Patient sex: M
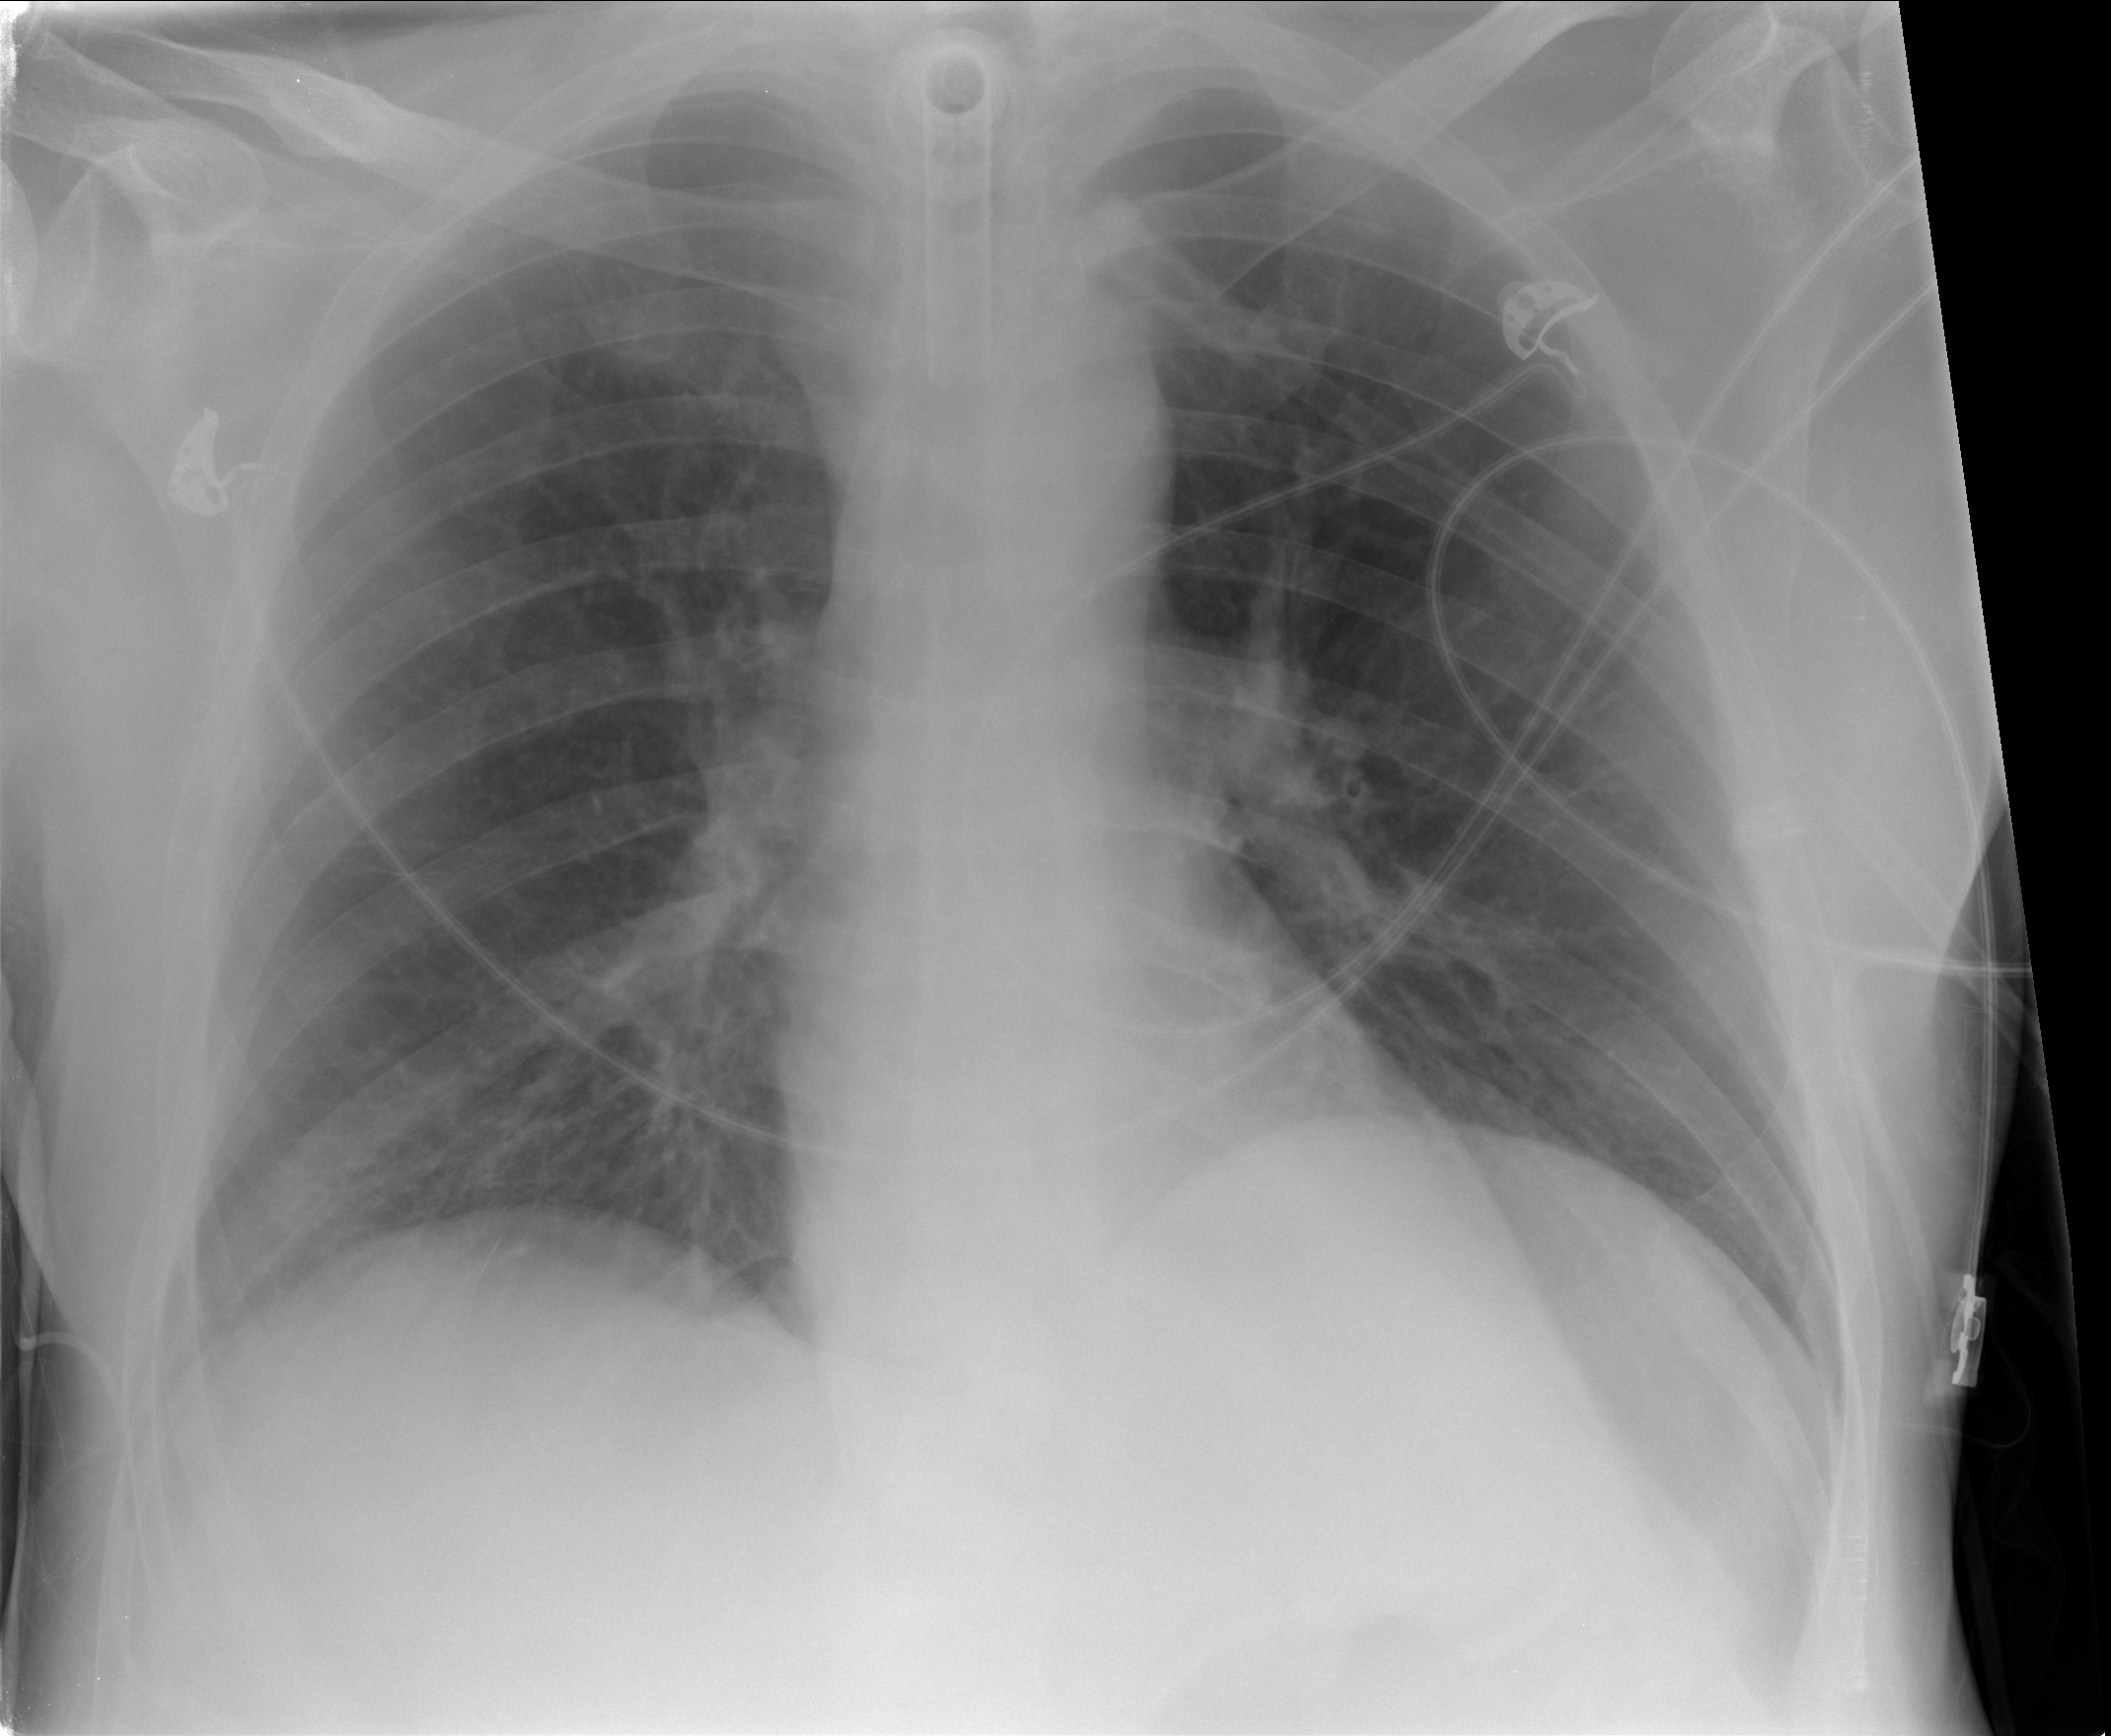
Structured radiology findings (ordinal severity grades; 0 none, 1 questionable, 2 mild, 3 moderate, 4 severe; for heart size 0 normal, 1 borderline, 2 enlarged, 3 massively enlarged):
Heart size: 0
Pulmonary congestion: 0
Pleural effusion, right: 0
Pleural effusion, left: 0
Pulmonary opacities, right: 1
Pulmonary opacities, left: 0
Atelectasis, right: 0
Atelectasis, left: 0